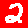
Digit: 2